Question: The curve and my attempt at fitting:

I wish to find the coefficients '(A, B, C, D, E, F)' for my model function: 'A * x**2 + B * x + C * np.cos(D * x - E) + F' that would almost exactly match the blue curve. But because I used SciPy's optimization 'curve_fit', which finds the curve with the lowest square difference, it's going to look like the red curve in the image. While I would want the red curve to match up with the crests and troughs of the blue curve. Can 'scipy' do this and how do you do it. If not is there any other library that can handle this?
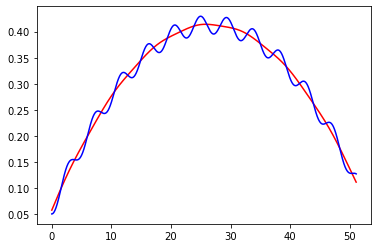
Answer: This is the method mentioned by JJacquelin to make a double linear fit. It fits the data and can be used to provide initial guesses for the non-linear fit. Note that for this method, it is required to express 'P sin( w t + p )' as 'A sin( w t ) + B cos( w t )', but that is easily done.
'''
import matplotlib.pyplot as plt
import numpy as np
from scipy.integrate import cumtrapz
from scipy.optimize import curve_fit
def signal( x, A, B, C, D, E, F ):
### note: C, D, E, F have different meaning here
r = (
A * x**2
+ B * x
+ C
+ D * np.sin( F * x )
+ E * np.cos( F * x )
)
return r
def signal_p( x, A, B, C, D, E, F ):
r = (
A * x**2
+ B * x
+ C * np.sin( D * x - E )
+ F
)
return r
testparams = [ -1, 1, 3, 0.005, 0.03, 22 ]
### test data with noise
xl = np.linspace( -0.3, 1.6, 190 )
sl = signal( xl, *testparams )
sl += np.random.normal( size=len( xl ), scale=0.005 )
### numerical integrals
Sl = cumtrapz( sl, x=xl, initial=0 )
SSl = cumtrapz( Sl, x=xl, initial=0 )
### fitting the integro-differential equation to get the frequency
"""
note:
with y = A x**2 +...+ D sin() + E cos()
the double integral int( int(y) ) = a x**4 + ... - y/F**2
"""
VMXT = np.array( [ xl**4, xl**3, xl**2, xl, np.ones( len( xl ) ), sl ] )
VMX = VMXT.transpose()
A = np.dot( VMXT, VMX )
SV = np.dot( VMXT, SSl )
AI = np.linalg.inv( A )
result = np.dot( AI , SV )
print ( "Fit: ",result )
F = np.sqrt( -1 / result[-1] )
print("F = ", F)
### Fitting the linear parameters with the frequency known
VMXT = np.array(
[
xl**2, xl, np.ones( len( xl ) ),
np.sin( F * xl), np.cos( F * xl )
]
)
VMX = VMXT.transpose()
A = np.dot( VMXT, VMX )
SV = np.dot( VMXT, sl )
AI = np.linalg.inv( A )
A, B, C, D, E = np.dot( AI , SV )
print( A, B, C, D, E )
### Non-linear fit with initial guesses
amp = np.sqrt( D**2 + E**2 )
phi = -np.arctan( D / E )
opt, cov = curve_fit( signal_p, xl, sl, p0=( A, B, amp, F, phi, C ) )
print( opt )
### plotting
fig = plt.figure()
ax = fig.add_subplot( 1, 1, 1 )
ax.plot(
xl, sl,
ls='', marker='+', label="data", markersize=5
)
ax.plot(
xl, signal( xl, A, B, C, D, E, F ),
ls="--", label="double linear fit"
)
ax.plot(
xl, signal_p( xl, *opt ),
ls=":", label="non-linear"
)
ax.legend( loc=0 )
ax.grid()
plt.show()
'''
Providing
'''
Fit: [-0.083161 <PHONE> 1.49879056 0.848999 0.130222 -0.001990]
F = 22.414133356157887
-0.998516 0.998429 3.000265 0.012701 0.026926
[-0.99856269 <PHONE> <PHONE> 21.96402992 -<PHONE> 3.<PHONE>]
'''
and
<URL>
When using the non-linear fit without initial guesses, I get basically a parabola. One can understand why when visualizing a sine half-wave. That is basically a parabola as well. Hence, the non-linear fit drives the according parameters in that direction, especially knowing that the default initial guesses are '1'. So one is far off the small amplitude and the high frequency. The fit only finds a local minimum in the chi-square hyper-plane.